Field crop: maize
Growth stage: 2
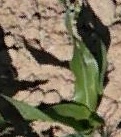
Species: maize